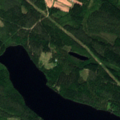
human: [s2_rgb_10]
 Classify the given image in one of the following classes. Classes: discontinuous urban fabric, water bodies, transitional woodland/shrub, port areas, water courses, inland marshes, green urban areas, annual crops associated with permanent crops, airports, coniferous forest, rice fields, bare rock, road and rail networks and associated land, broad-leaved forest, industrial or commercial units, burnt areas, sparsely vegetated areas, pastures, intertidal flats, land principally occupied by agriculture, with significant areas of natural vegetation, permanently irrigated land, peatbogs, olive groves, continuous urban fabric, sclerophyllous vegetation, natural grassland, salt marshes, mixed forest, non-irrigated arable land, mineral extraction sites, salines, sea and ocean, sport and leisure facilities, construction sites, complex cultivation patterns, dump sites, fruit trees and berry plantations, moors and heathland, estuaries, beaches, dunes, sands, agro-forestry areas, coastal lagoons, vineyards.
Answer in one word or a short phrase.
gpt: coniferous forest, mixed forest, water bodies